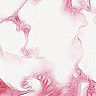
Metastatic tissue present: no